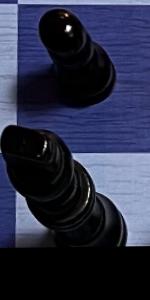
Label: King_Black